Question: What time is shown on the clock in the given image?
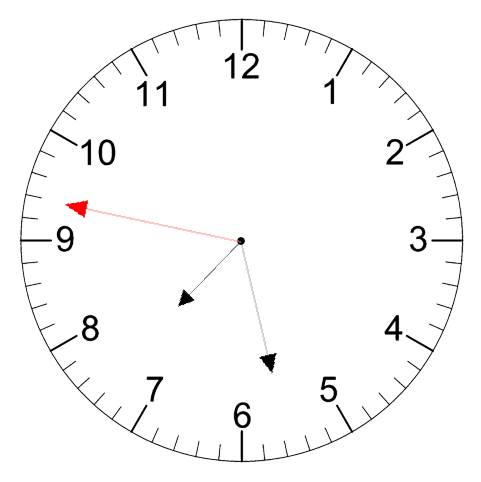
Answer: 07:27:47